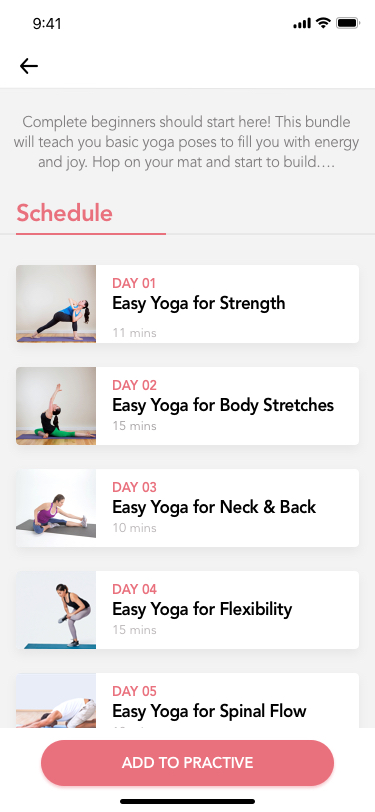
Text in this UI design:
DAY 01
11 mins
Easy Yoga for Strength
15 mins
Easy Yoga for Body Stretches
DAY 02
DAY 03
10 mins
Easy Yoga for Neck & Back
DAY 04
15 mins
Easy Yoga for Flexibility
DAY 05
18 mins
Easy Yoga for Spinal Flow
Complete beginners should start here! This bundle will teach you basic yoga poses to fill you with energy and joy. Hop on your mat and start to build….
Schedule
ADD TO PRACTIVE